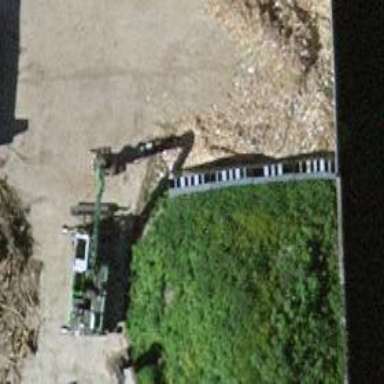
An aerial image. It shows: Wall barrier.